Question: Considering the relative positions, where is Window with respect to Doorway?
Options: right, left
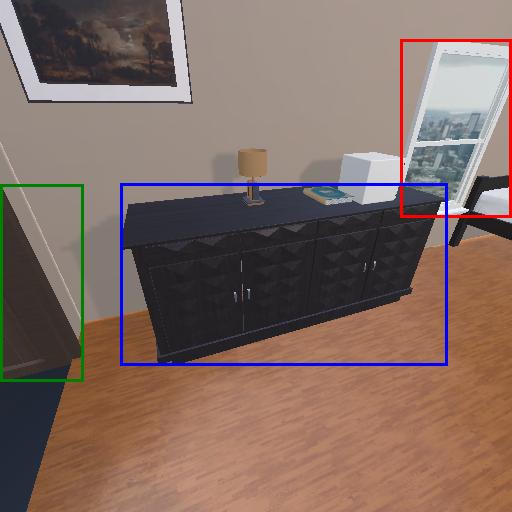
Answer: right